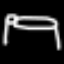
Label: bed